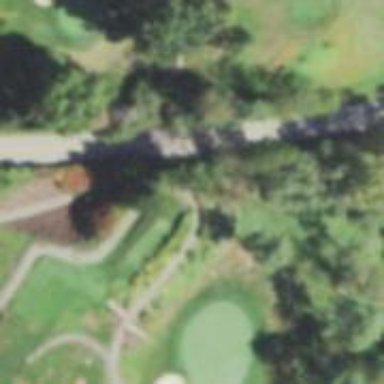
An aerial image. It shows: Path for both road and golf.